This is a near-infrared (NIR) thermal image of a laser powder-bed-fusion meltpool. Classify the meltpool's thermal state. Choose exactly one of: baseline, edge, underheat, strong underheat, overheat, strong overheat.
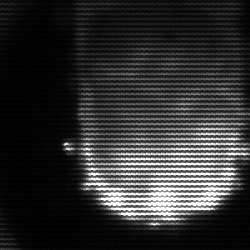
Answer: baseline